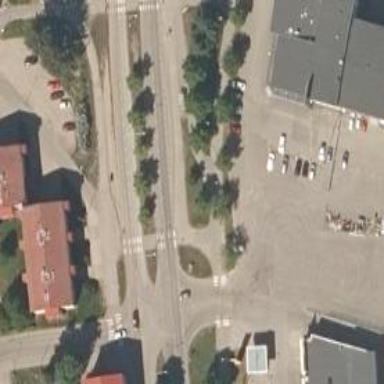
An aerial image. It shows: Asphalt cycleway with zebra crossing that includes crossing island.